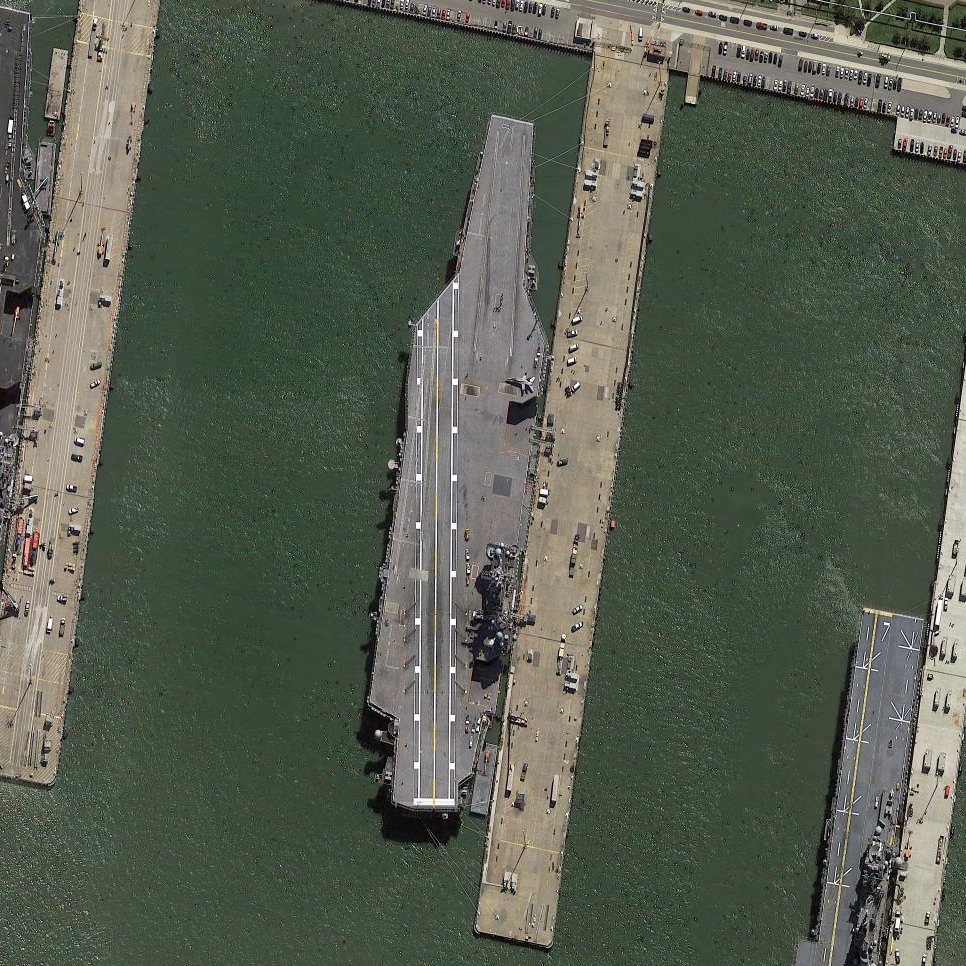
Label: aircraft_carrier